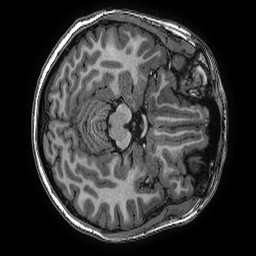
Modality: T1w
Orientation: axial
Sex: female
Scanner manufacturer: ge
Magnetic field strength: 3 T
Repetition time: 0.0077 s
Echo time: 0.003436 s